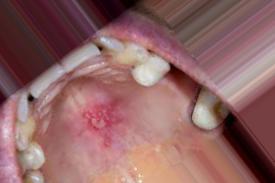
Condition: Mouth Ulcer